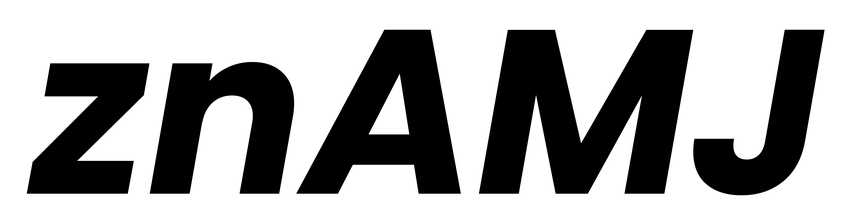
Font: Poppins-BoldItalic